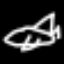
Label: airplane